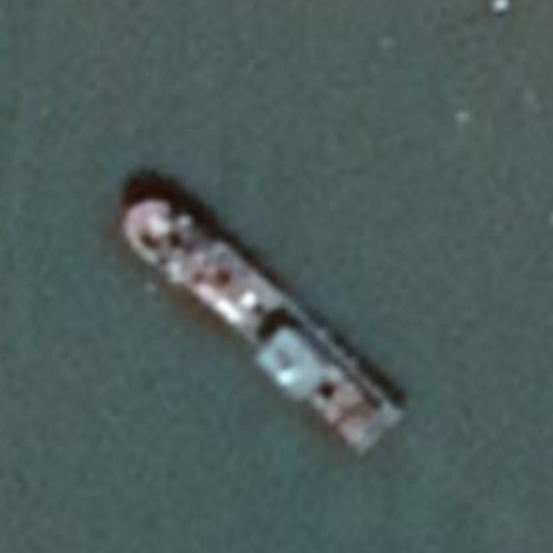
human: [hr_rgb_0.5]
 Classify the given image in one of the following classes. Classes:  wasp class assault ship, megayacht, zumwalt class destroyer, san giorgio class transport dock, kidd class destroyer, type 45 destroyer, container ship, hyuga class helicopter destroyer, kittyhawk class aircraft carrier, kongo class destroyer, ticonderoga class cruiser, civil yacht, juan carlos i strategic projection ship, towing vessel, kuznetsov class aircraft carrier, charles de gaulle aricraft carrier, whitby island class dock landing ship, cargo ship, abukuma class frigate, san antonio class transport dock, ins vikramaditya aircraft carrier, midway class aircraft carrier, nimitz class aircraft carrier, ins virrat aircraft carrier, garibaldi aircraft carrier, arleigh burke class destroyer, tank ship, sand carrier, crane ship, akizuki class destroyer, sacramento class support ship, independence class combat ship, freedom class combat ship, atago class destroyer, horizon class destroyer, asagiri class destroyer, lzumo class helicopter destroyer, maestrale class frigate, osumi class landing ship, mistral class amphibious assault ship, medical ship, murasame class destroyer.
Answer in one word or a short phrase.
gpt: Cargo ship